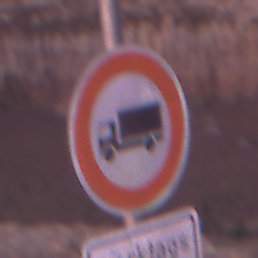
Verkehrszeichen: VerbotFuerKraftfahrzeugeUeberDreiKommaFuenfTonnen
Zusatzzeichen unten: ZeitangabenMitBeschraenkungAufWochentage7
Umgebung: Outdoor, Nature
Tageszeit: Dawn
Wetter: PartlyCloudy
Licht: Natural
Jahreszeit: NotSpecified
Kontrast: MediumContrast